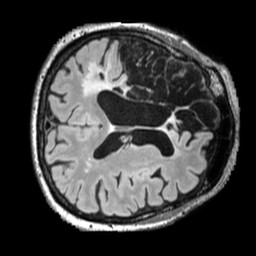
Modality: FLAIR
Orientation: axial
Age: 64
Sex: male
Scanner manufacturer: siemens
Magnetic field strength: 3 T
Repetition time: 5 s
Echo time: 0.387 s